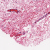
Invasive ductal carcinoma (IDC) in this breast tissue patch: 0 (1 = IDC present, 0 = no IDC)